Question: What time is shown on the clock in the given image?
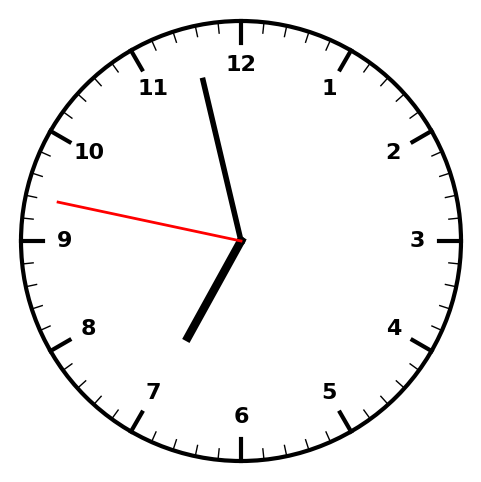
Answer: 06:57:47